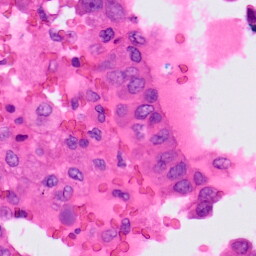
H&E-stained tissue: Lung